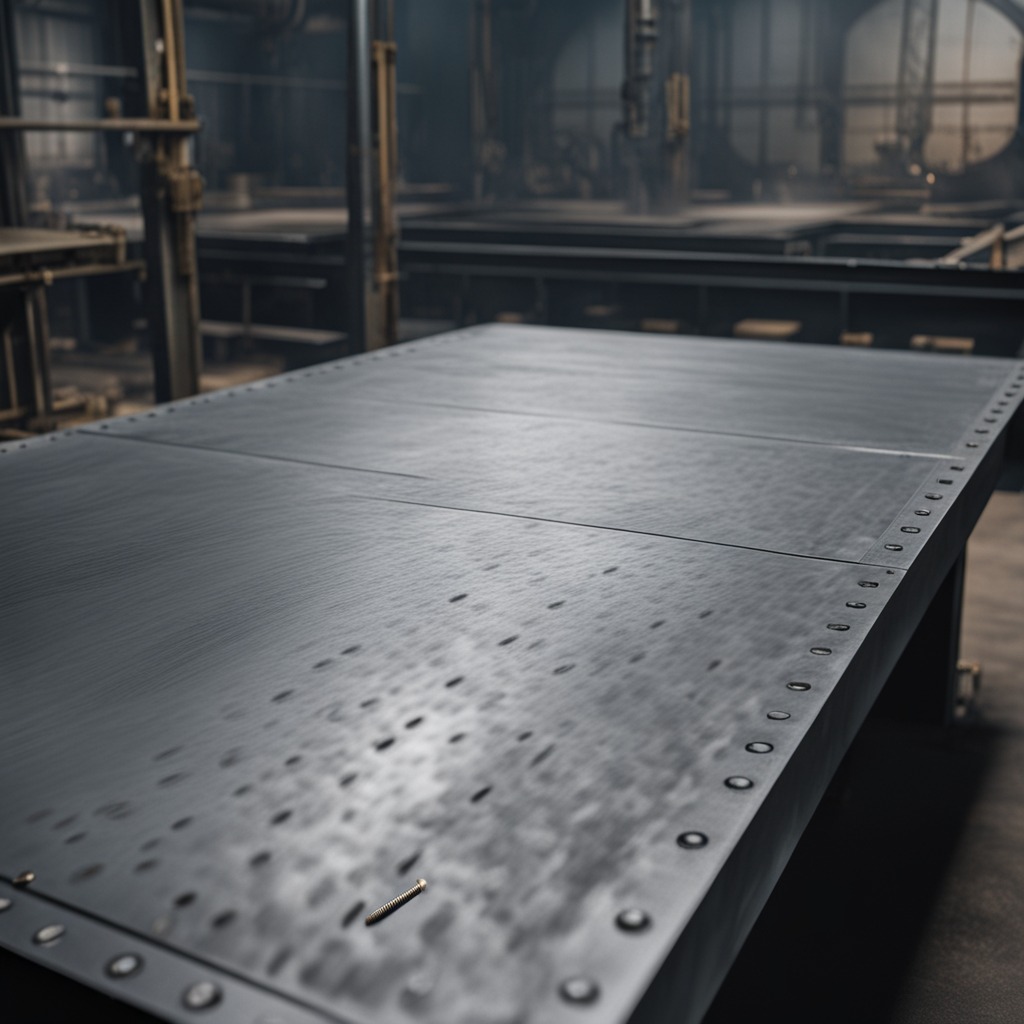
A metal screw is lying on a cold steel table in a mining workshop.